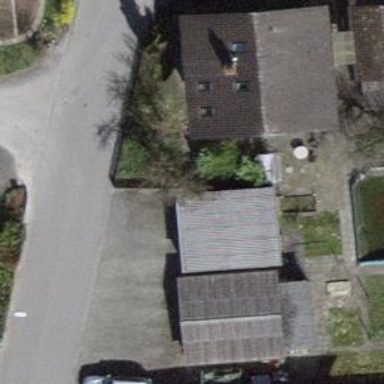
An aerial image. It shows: Garage building.